Question: I'm a beginner when it comes to doing stuff with htaccess so please be patient with my dumb question. I know that this has been addressed a lot (<URL> but it doesn't seem to work for my situation. My browser displays a "redirect loop" error with this code in my htaccess file:
'''
<IfModule mod_rewrite.c>
<IfModule mod_negotiation.c>
Options -MultiViews
</IfModule>
RewriteEngine On
# Redirect Trailing Slashes...
RewriteRule ^(.*)/$ /$1 [L,R=301]
# Handle Front Controller...
RewriteCond %{REQUEST_FILENAME} !-d
RewriteCond %{REQUEST_FILENAME} !-f
RewriteRule ^ index.php [L]
# Trying to redirect to https
RewriteCond %{HTTPS} off
RewriteRule (.*) https://%{HTTP_HOST}%{REQUEST_URI}
</IfModule>
'''
I know that this probably has something to do with the 'RewriteCond' and the 'RewriteRule' before I redirect to https, but I don't really know what I'm doing here and I don't know what to change.
Some more info that might be helpful:
1. When I remove the "redirect to https" code and manually type https://my.site.com it loads just fine.
2. Also, the redirect-to-https thing worked great before I accidentally deleted the .htaccess file in my directory.
3. The app that I'm trying to redirect resides in a subfolder of another app which also has an .htaccess file. Here's the code for that app: <IfModule mod_rewrite.c> RewriteEngine On RewriteBase / RewriteCond %{REQUEST_FILENAME} !-f RewriteCond %{REQUEST_FILENAME} !-d RewriteRule . /index.php [L] RewriteEngine On </IfModule>
This is what firebug says:

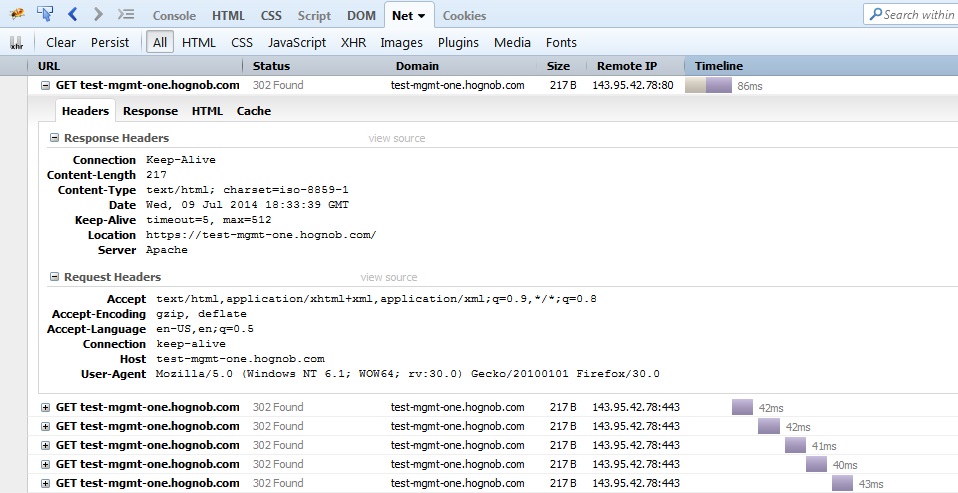
Answer: Change order of your rules and keep 301 rules before other internal rewrite rule:
'''
<IfModule mod_rewrite.c>
<IfModule mod_negotiation.c>
Options -MultiViews
</IfModule>
RewriteEngine On
# Redirect Trailing Slashes...
RewriteRule ^(.*)/$ /$1 [L,R=301]
# Trying to redirect to https
RewriteCond %{HTTPS} off
RewriteCond %{SERVER_PORT} !=443
RewriteRule ^ https://%{HTTP_HOST}%{REQUEST_URI} [L,NE,R=301]
# Handle Front Controller...
RewriteCond %{REQUEST_FILENAME} !-d
RewriteCond %{REQUEST_FILENAME} !-f
RewriteRule ^ index.php [L]
</IfModule>
'''